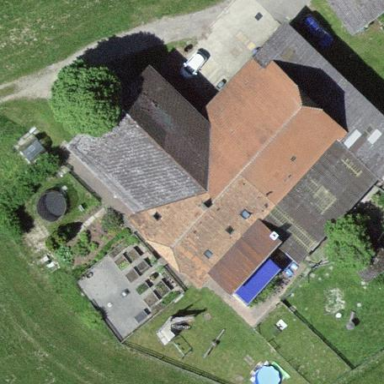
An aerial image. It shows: Farm building.